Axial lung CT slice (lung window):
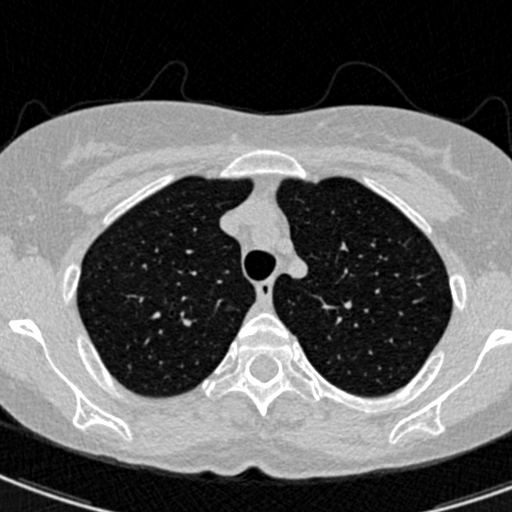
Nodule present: no